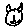
Label: cat